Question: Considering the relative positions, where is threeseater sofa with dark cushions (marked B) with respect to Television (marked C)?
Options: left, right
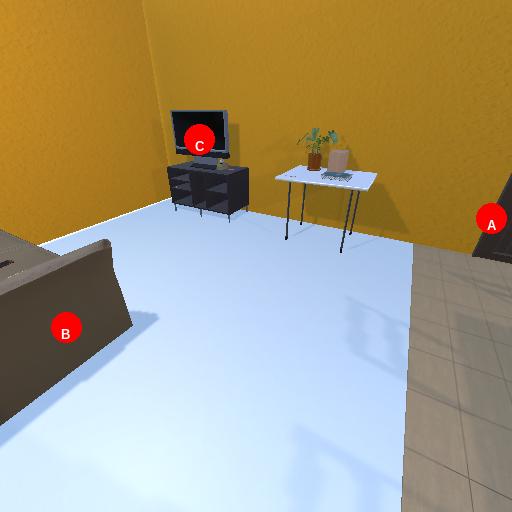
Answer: left